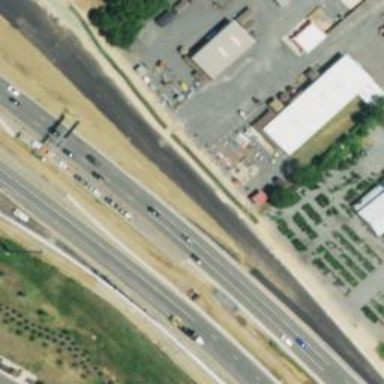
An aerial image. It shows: Asphalt motorway link.